Question: I have the following structure passed from jquery to php. I can't seem to access the data within from PHP.

this is what I've been trying - php:
'''
print_r($_POST['cropData']); // this shows the above array
foreach($_POST['cropData'] as $i => $row) {
echo "... $row['src'] ... $row['width'] ...";
}
'''
I bet its the most simple thing - any advise how I can hook into the data in this array - must be the array or array factor.
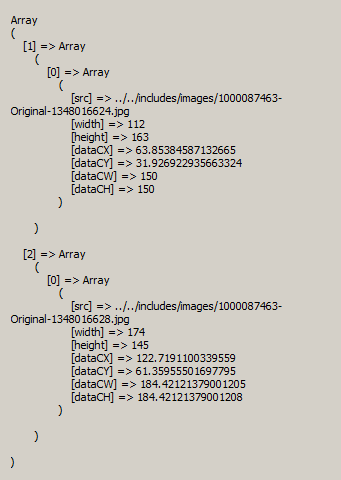
Answer: It looks like your arrays are two levels deep. This work:
'''
foreach($_POST['cropData'] as $i => $row) {
echo "... $row[0]['src'] ... $row[0]['width'] ...";
}
'''